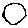
Label: circle